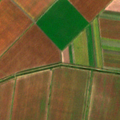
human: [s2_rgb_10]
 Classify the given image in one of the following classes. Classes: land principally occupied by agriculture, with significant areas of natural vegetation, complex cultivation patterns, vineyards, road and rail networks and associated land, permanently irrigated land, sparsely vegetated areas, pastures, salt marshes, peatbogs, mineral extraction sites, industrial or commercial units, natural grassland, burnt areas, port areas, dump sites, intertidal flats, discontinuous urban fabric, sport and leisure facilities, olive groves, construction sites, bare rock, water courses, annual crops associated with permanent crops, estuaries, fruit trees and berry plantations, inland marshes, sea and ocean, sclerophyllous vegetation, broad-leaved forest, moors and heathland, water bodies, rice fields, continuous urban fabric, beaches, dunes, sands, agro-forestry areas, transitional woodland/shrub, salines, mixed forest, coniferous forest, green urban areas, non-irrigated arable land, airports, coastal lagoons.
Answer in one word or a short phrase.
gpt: non-irrigated arable land